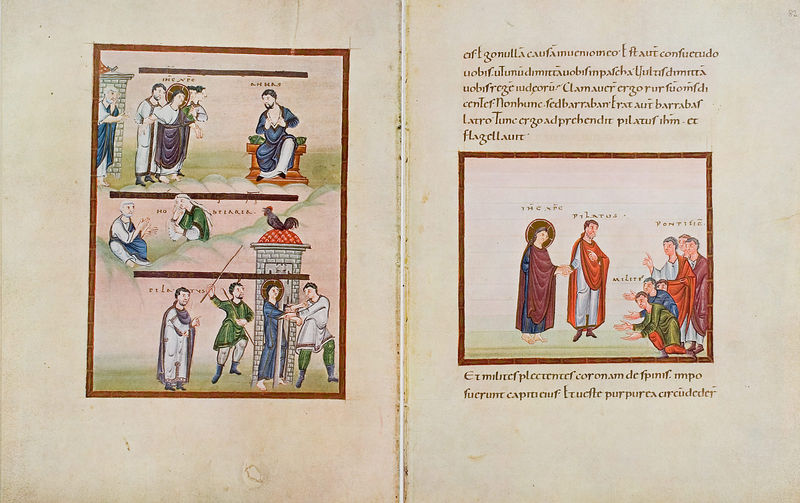
Titel: Codex Egberti
Institution: Trier, Stadtbibliothek/Stadtarchiv
Schlagwörter: blau, mann, grün, menschen, braun, männer, zeichnung, rot, bibel, rahmen, turm, schrift, thron, buch, seite, illustration, text, buchstaben, koloriert, pergament, heiligenschein, seiten, jesus, mittelalter, heiliger, heilige, hahn, heilig, buchseiten, anbetung, legende, latein, buchmalerei, sete, verurteilung